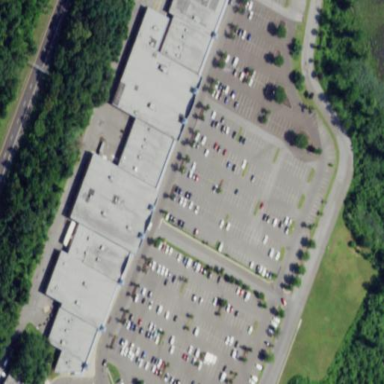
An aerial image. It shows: Retail area.